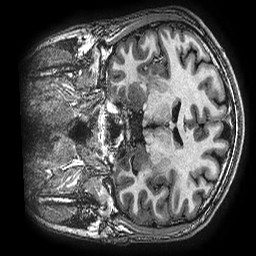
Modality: T1w
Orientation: coronal
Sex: male
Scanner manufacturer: ge
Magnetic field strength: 3 T
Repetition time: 0.00766 s
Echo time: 0.003476 s